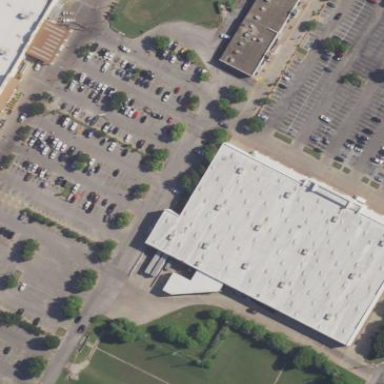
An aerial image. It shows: Retail building.